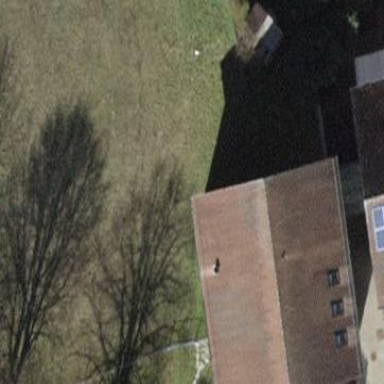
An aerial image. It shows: Kindergarten building.